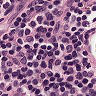
Metastatic tissue present: no